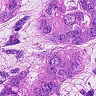
Metastatic tissue present: yes